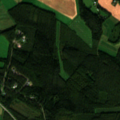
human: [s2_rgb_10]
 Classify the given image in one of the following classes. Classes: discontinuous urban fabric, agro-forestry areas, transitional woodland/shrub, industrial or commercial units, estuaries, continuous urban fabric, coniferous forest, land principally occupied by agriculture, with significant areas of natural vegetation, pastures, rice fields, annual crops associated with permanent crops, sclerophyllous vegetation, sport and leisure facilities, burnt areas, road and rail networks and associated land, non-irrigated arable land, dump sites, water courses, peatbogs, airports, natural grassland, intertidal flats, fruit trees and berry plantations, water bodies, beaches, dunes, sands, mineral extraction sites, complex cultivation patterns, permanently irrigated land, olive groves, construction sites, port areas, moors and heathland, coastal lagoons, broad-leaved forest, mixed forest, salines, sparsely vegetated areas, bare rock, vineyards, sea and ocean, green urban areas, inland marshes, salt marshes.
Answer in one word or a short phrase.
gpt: non-irrigated arable land, land principally occupied by agriculture, with significant areas of natural vegetation, mixed forest